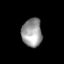
Tissue: prostate
Cell type: Epithelial cells
Senescence score: 0.3402
Nuclear area (px): 565
Mean DAPI intensity: 153.285